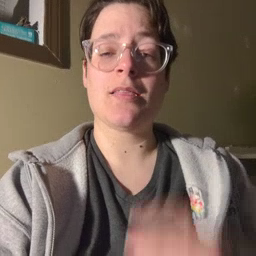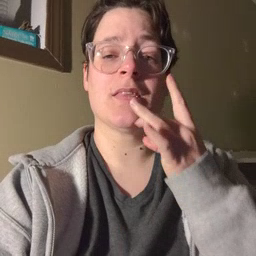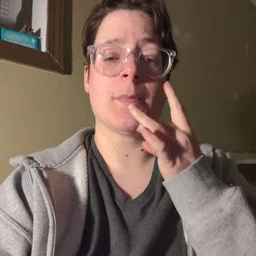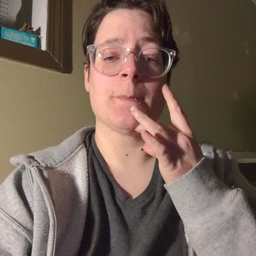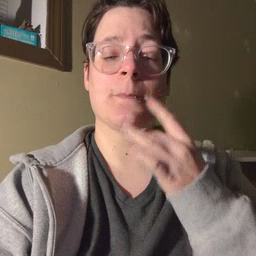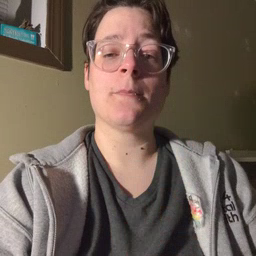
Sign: lamp